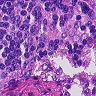
Metastatic tissue present: no